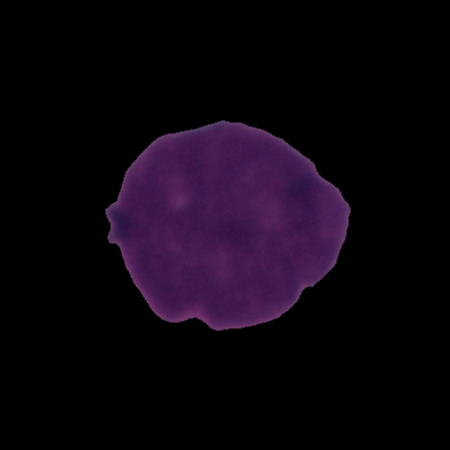
Label: cancer